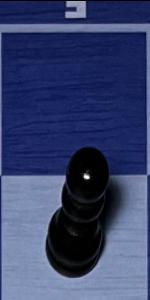
Label: Pawn_Black